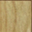
Piece: xx